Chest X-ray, PA view. Patient: 52 years old, sex F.
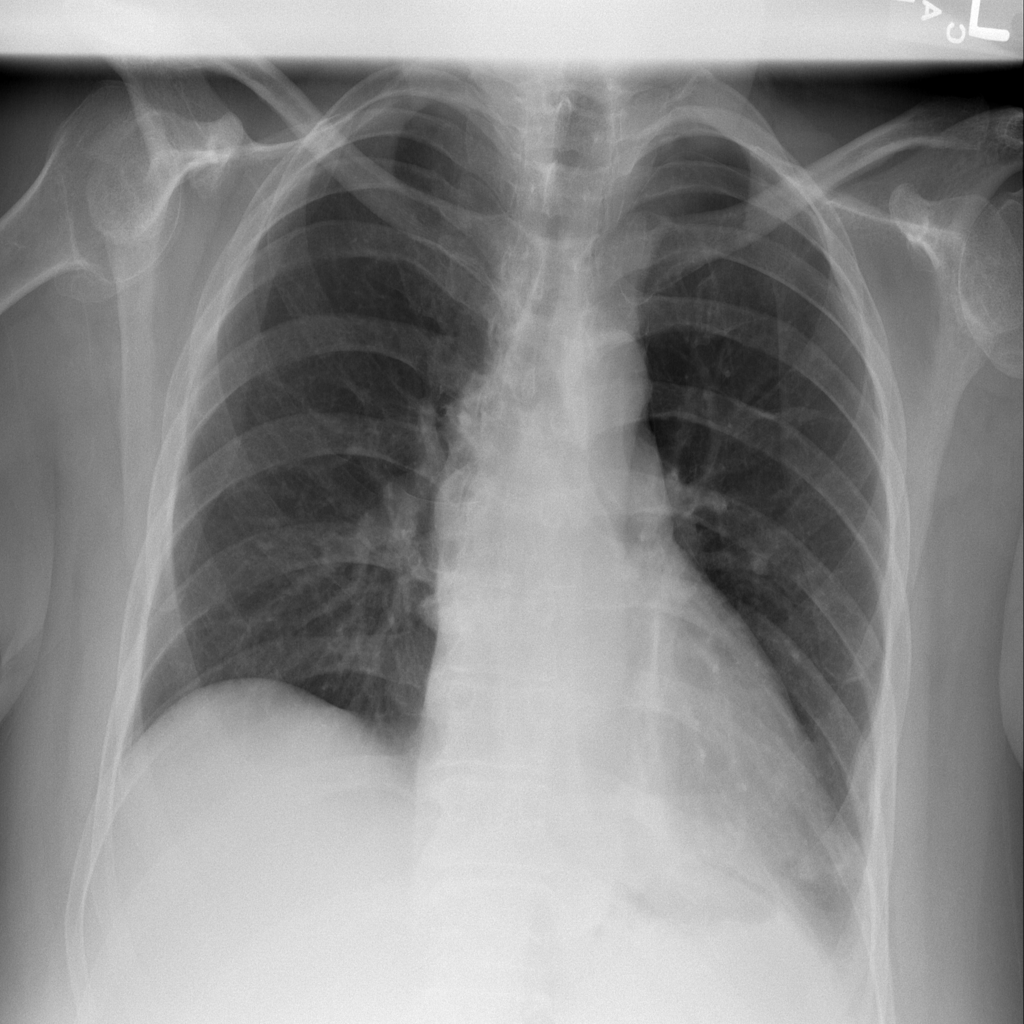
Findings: Fibrosis, Infiltration